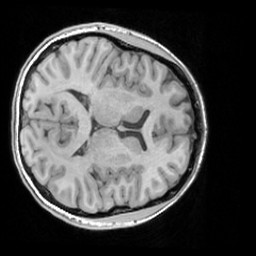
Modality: T1w
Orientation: axial
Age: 25
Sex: female
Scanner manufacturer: siemens
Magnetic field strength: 3 T
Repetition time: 1.63 s
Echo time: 0.00311 s